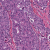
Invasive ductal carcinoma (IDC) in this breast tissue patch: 1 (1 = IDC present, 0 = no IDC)